Question: Any <URL> knows how to simply draw this?

the solid yellow color is 4.2 / 10 of part of the circle.
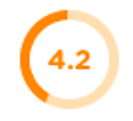
Answer: Demo: <URL>
'''
Raphael.fn.zeroToTenArc = function (x, y, r, value) {
var set = this.set();
var pi = Math.PI;
var cos = Math.cos;
var sin = Math.sin;
var maxValue = 10;
var t = (pi/2) * 3; //translate
var rad = (pi*2 * (maxValue-value)) / maxValue + t;
var colors = ["#F79518", "#FCE6BF", "#FFF"];
set.push(this.circle(x, y, r).attr({ fill : colors[+!value], stroke : 0 }));
var p = [
"M", x, y,
"l", r * cos(t), r * sin(t),
"A", r, r, 0, +(rad > pi + t), 1, x + r * cos(rad), y + r * sin(rad),
"z"
];
set.push(this.path(p).attr({ fill : colors[1], stroke : 0 }));
set.push(this.circle(x, y, r*0.7).attr({ fill : colors[2], stroke : 0 }));
return set;
};
var canvas = Raphael("hello", 300, 300);
var arc = canvas.zeroToTenArc(150, 150, 30, 4.2);
'''
.
Demo: <URL>
'''
Raphael.fn.zeroToTenArc = function (x, y, radius, value) {
var angle = 0;
var endAngle = (value*360)/10;
var path = "";
var clockwise = -1;
var translate = Math.PI/2;
while(angle <= endAngle) {
var radians= (angle/180) * Math.PI + translate;
var cx = x + Math.cos(radians) * radius;
var cy = y + Math.sin(radians) * radius * clockwise;
path += (angle === 0) ? "M" : "L";
path += [cx,cy];
angle += 1;
}
return this.path(path);
};
var canvas = Raphael("hello", 200, 200);
canvas.zeroToTenArc(50, 50, 30, 10).attr({ stroke : "#FCE6BF", "stroke-width" : 12 });
canvas.zeroToTenArc(50, 50, 30, 4.2).attr({ stroke : "#F79518", "stroke-width" : 12 });
'''